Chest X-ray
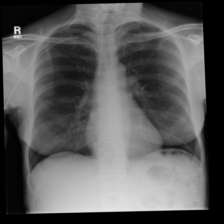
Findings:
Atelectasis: negative
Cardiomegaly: negative
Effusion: negative
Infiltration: negative
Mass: negative
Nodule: negative
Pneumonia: negative
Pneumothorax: negative
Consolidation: negative
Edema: negative
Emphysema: negative
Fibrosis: negative
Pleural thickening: negative
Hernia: negative